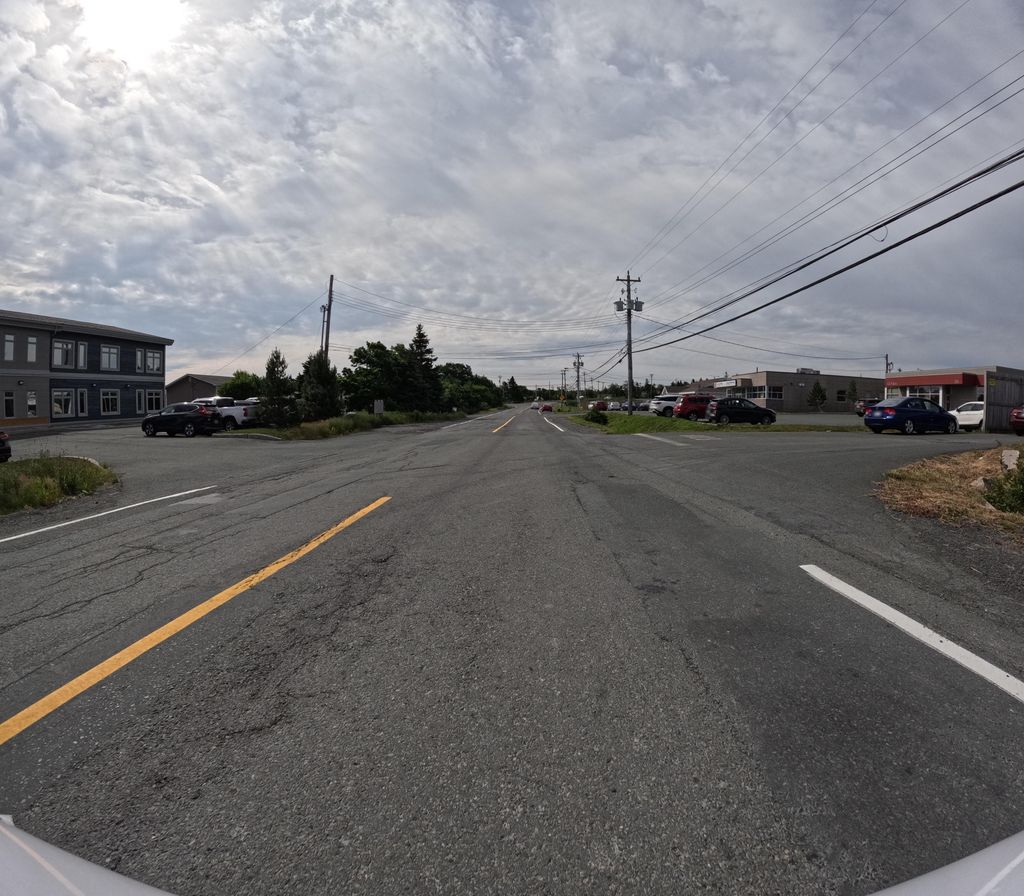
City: st_johns